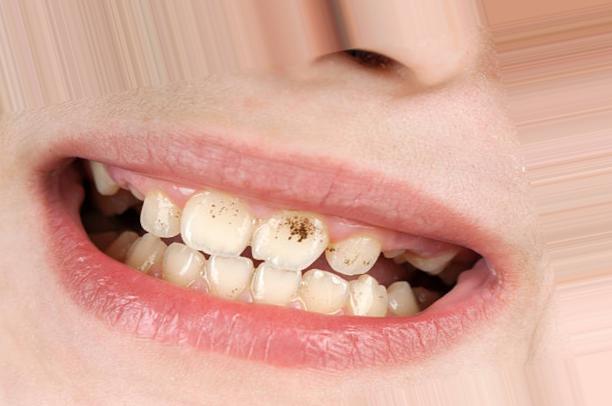
Condition: Tooth Discoloration